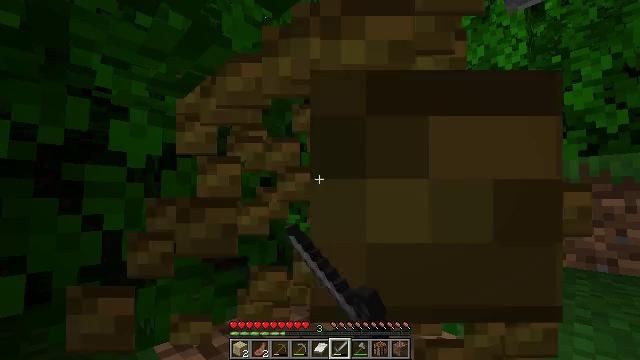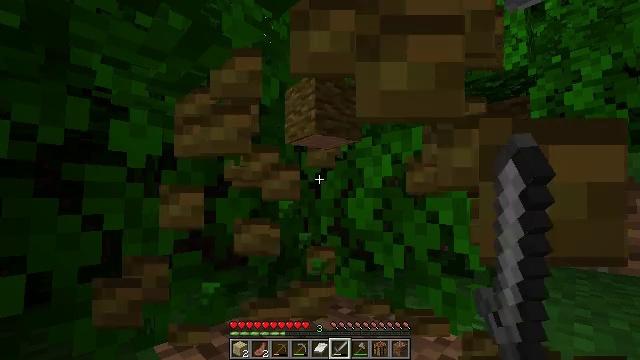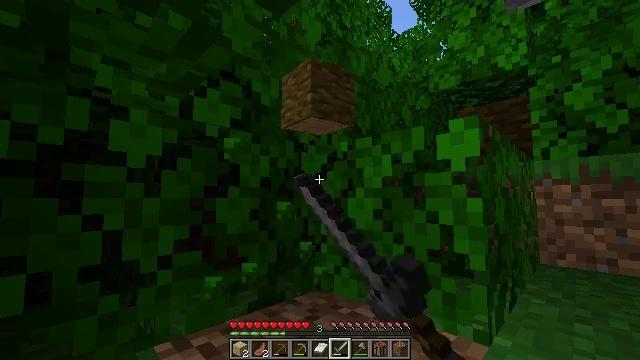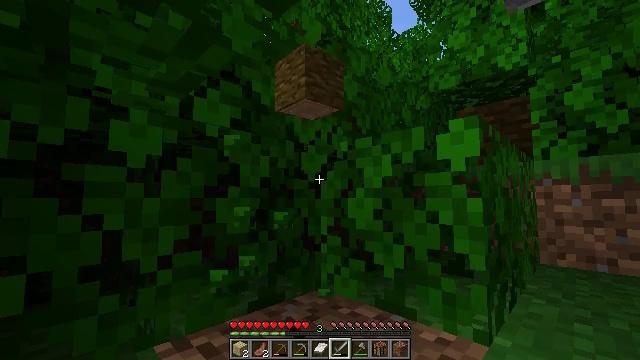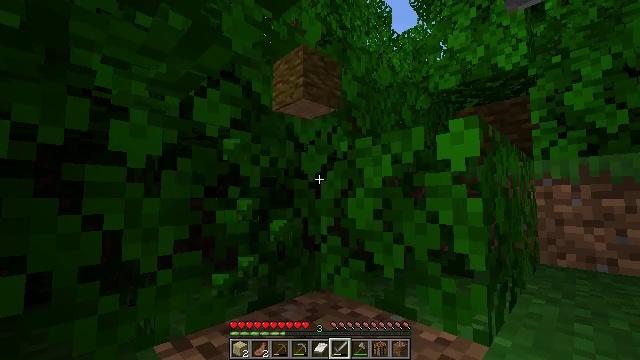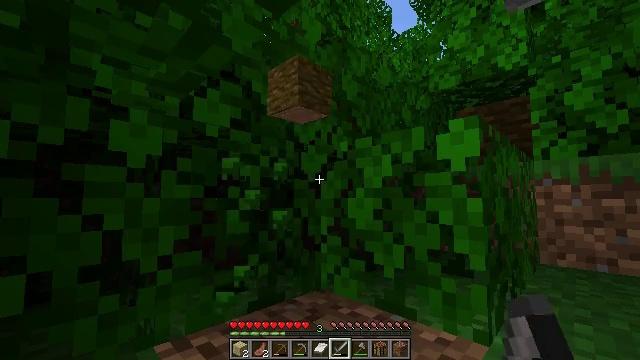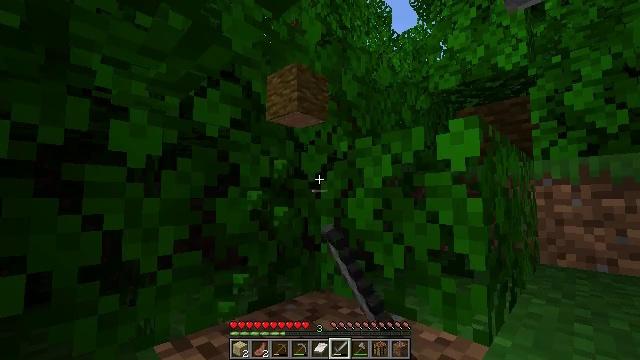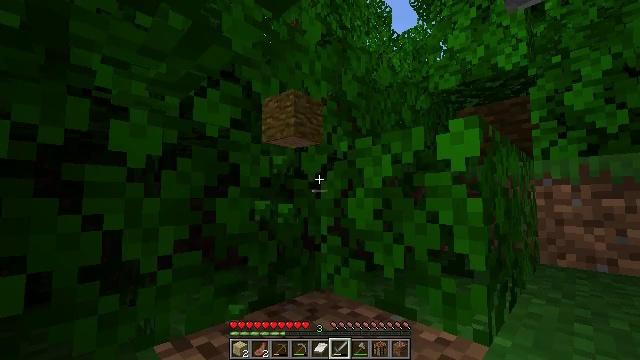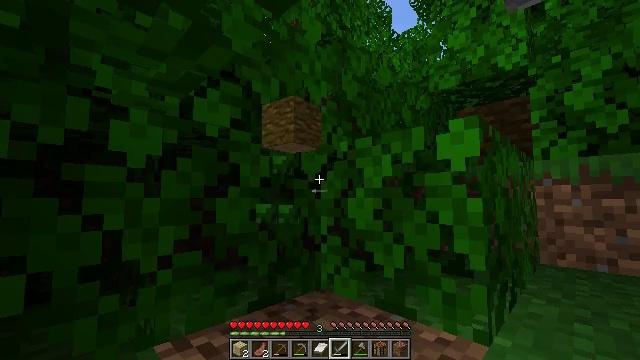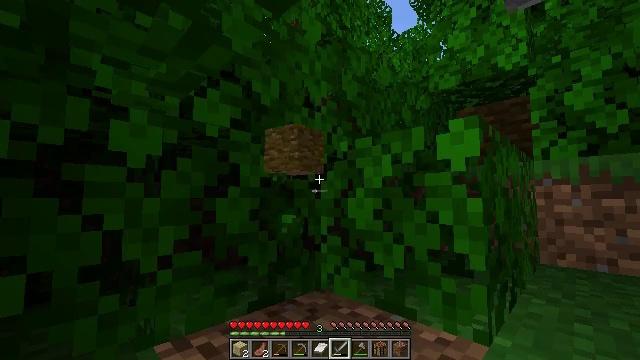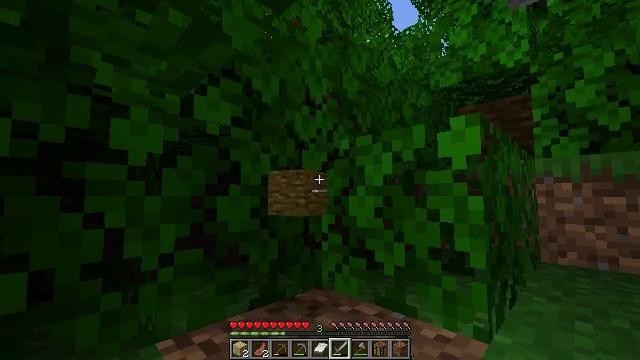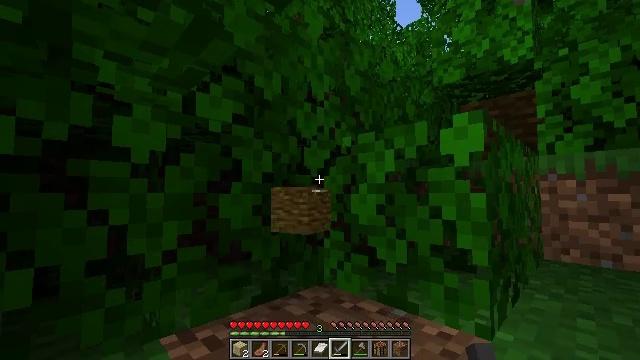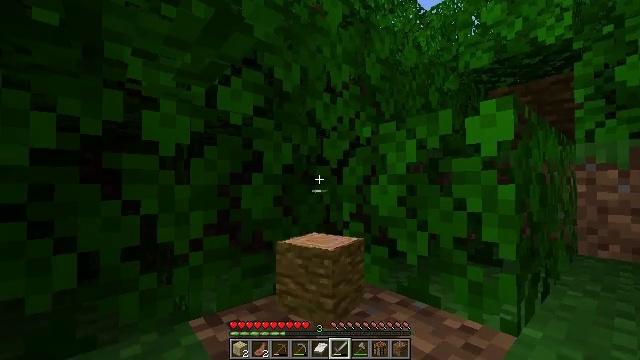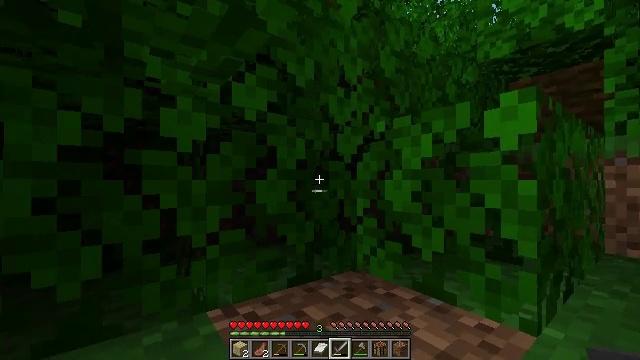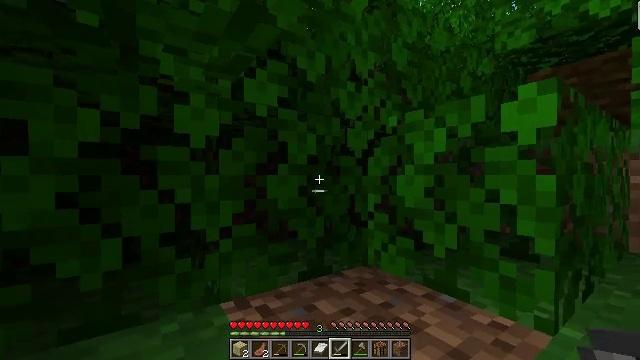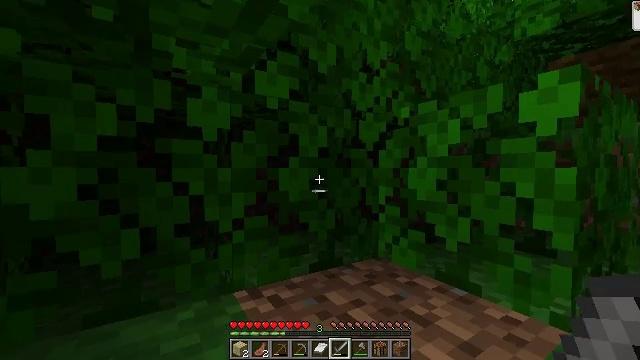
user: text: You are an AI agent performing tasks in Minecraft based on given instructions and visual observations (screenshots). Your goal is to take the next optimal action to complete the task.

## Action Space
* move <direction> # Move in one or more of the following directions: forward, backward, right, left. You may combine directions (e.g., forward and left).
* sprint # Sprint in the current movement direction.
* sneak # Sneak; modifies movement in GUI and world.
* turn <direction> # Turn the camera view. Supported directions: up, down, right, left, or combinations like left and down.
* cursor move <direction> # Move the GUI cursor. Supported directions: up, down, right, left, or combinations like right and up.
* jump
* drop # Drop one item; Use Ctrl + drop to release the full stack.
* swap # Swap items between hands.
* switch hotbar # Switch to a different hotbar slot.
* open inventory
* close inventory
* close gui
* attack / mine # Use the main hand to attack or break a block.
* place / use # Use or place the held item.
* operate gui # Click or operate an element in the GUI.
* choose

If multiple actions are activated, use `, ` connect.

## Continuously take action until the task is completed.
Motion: motion action
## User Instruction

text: Break the bamboo stalk.
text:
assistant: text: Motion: attack / mine
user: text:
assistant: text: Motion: attack / mine
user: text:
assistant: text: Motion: attack / mine
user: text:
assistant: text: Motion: attack / mine
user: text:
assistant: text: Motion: attack / mine
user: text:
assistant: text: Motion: no_op
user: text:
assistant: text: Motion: no_op
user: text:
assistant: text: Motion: no_op
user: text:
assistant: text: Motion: no_op
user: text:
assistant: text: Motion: no_op
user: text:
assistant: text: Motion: no_op
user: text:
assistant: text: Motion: turn left and down
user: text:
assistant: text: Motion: turn left and down
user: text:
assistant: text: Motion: turn left and down
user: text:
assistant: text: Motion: turn left and down
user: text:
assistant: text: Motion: no_op
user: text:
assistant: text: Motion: no_op
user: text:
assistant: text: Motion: no_op
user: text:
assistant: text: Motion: no_op
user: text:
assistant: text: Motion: no_op
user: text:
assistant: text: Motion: no_op
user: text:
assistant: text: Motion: no_op
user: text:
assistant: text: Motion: no_op
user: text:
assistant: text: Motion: no_op
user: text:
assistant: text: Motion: no_op
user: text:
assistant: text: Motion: no_op
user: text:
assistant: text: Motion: no_op
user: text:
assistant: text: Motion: no_op
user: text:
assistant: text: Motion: no_op
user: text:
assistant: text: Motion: no_op